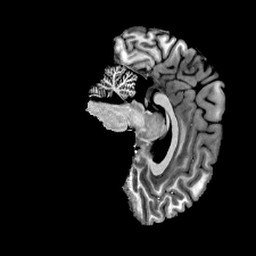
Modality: T1w
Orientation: sagittal
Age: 26
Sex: female
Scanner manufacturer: siemens
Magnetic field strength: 6.98 T
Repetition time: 6 s
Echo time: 0.00302 s